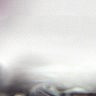
Metastatic tissue present: no